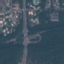
Land use / land cover: Highway